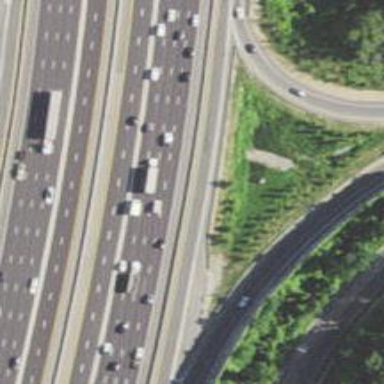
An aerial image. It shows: Asphalt motorway link.